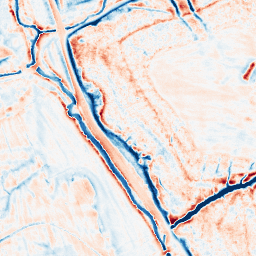
Category: edge_preserving
Decomposition family: guided
Decomposition parameters: radius: 4
eps: 0.01
Upsampling method: quartic
Upsampling parameters: scale: 2
Upsampling scale: 2